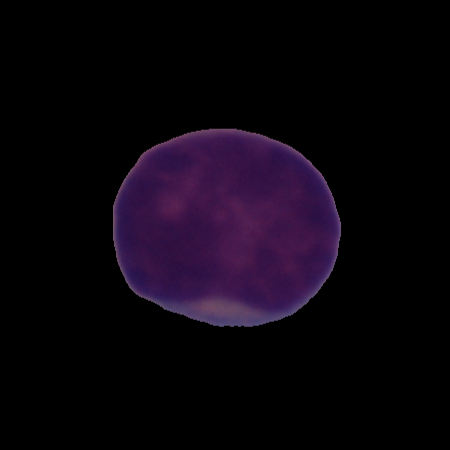
Label: cancer